【题型】填空题　【知识点】立体几何　【难度】easy
在空间直角坐标系中，点 $P$ 坐标可记为 $(x,y,z)$；定义柱面坐标系，在柱面坐标系中，点 $P$ 坐标可记为 $(r,\theta,z)$.如图所示，空间直角坐标 $(x,y,z)$ 与柱面坐标 $(r,\theta,z)$ 之间的变换公式为：$x=r\cos\theta$，$y=r\sin\theta$，$z=z$。则在柱面坐标系中，点 $A\left(1,\frac{\pi}{2},2\right)$ 与点 $B(2,\theta,-1)$ 两点距离的最小值为 $\underline{\hspace{2em}}$.

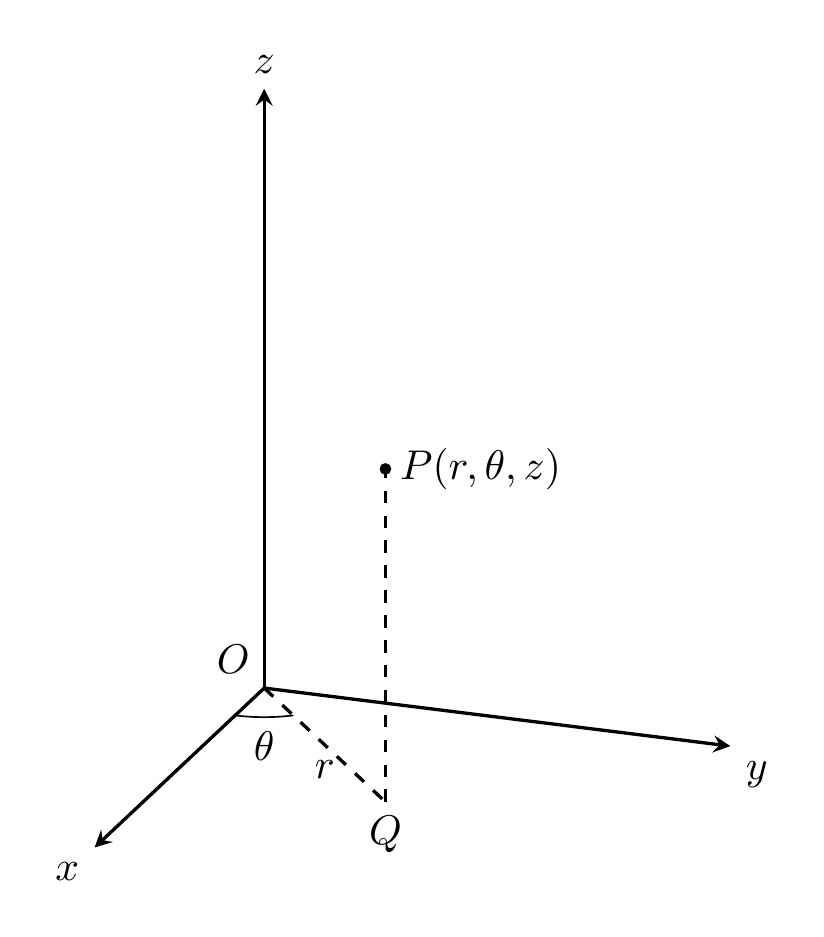
【解答】
【答案】$\sqrt{10}$

【知识点】空间向量模长的坐标表示、求空间中两点间的距离

【分析】先将两点的空间直角坐标求出来，结合向量的模、正弦函数的最值即可得解。

【详解】由题意点 $A\left(1,\frac{\pi}{2},2\right)$ 与点 $B(2,\theta,-1)$ 的空间直角坐标分别为 $(0,1,2)$，$(2\cos\theta,2\sin\theta,-1)$，

所以$|\overrightarrow{AB}| = \sqrt{4\cos^2\theta + (2\sin\theta - 1)^2 + 9} = \sqrt{14 - 4\sin\theta} \geq \sqrt{10}$
，等号成立当且仅当 $\sin\theta = 1$.

故答案为：$\sqrt{10}$.